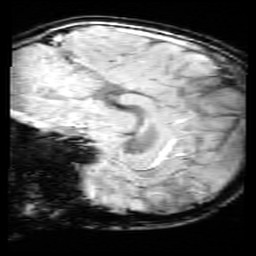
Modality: SWI
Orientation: sagittal
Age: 9
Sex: female
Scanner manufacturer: siemens
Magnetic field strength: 3 T
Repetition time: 0.027 s
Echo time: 0.02 s